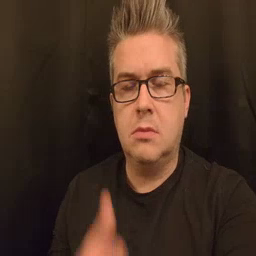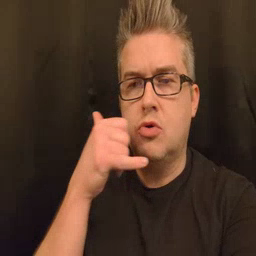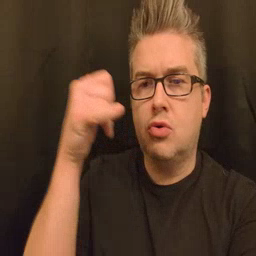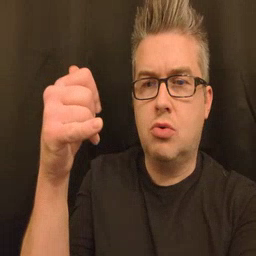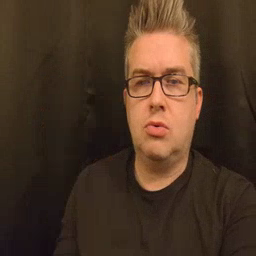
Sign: callonphone